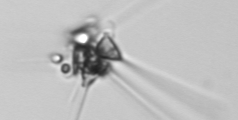
Label: Asterionellopsis_glacialis